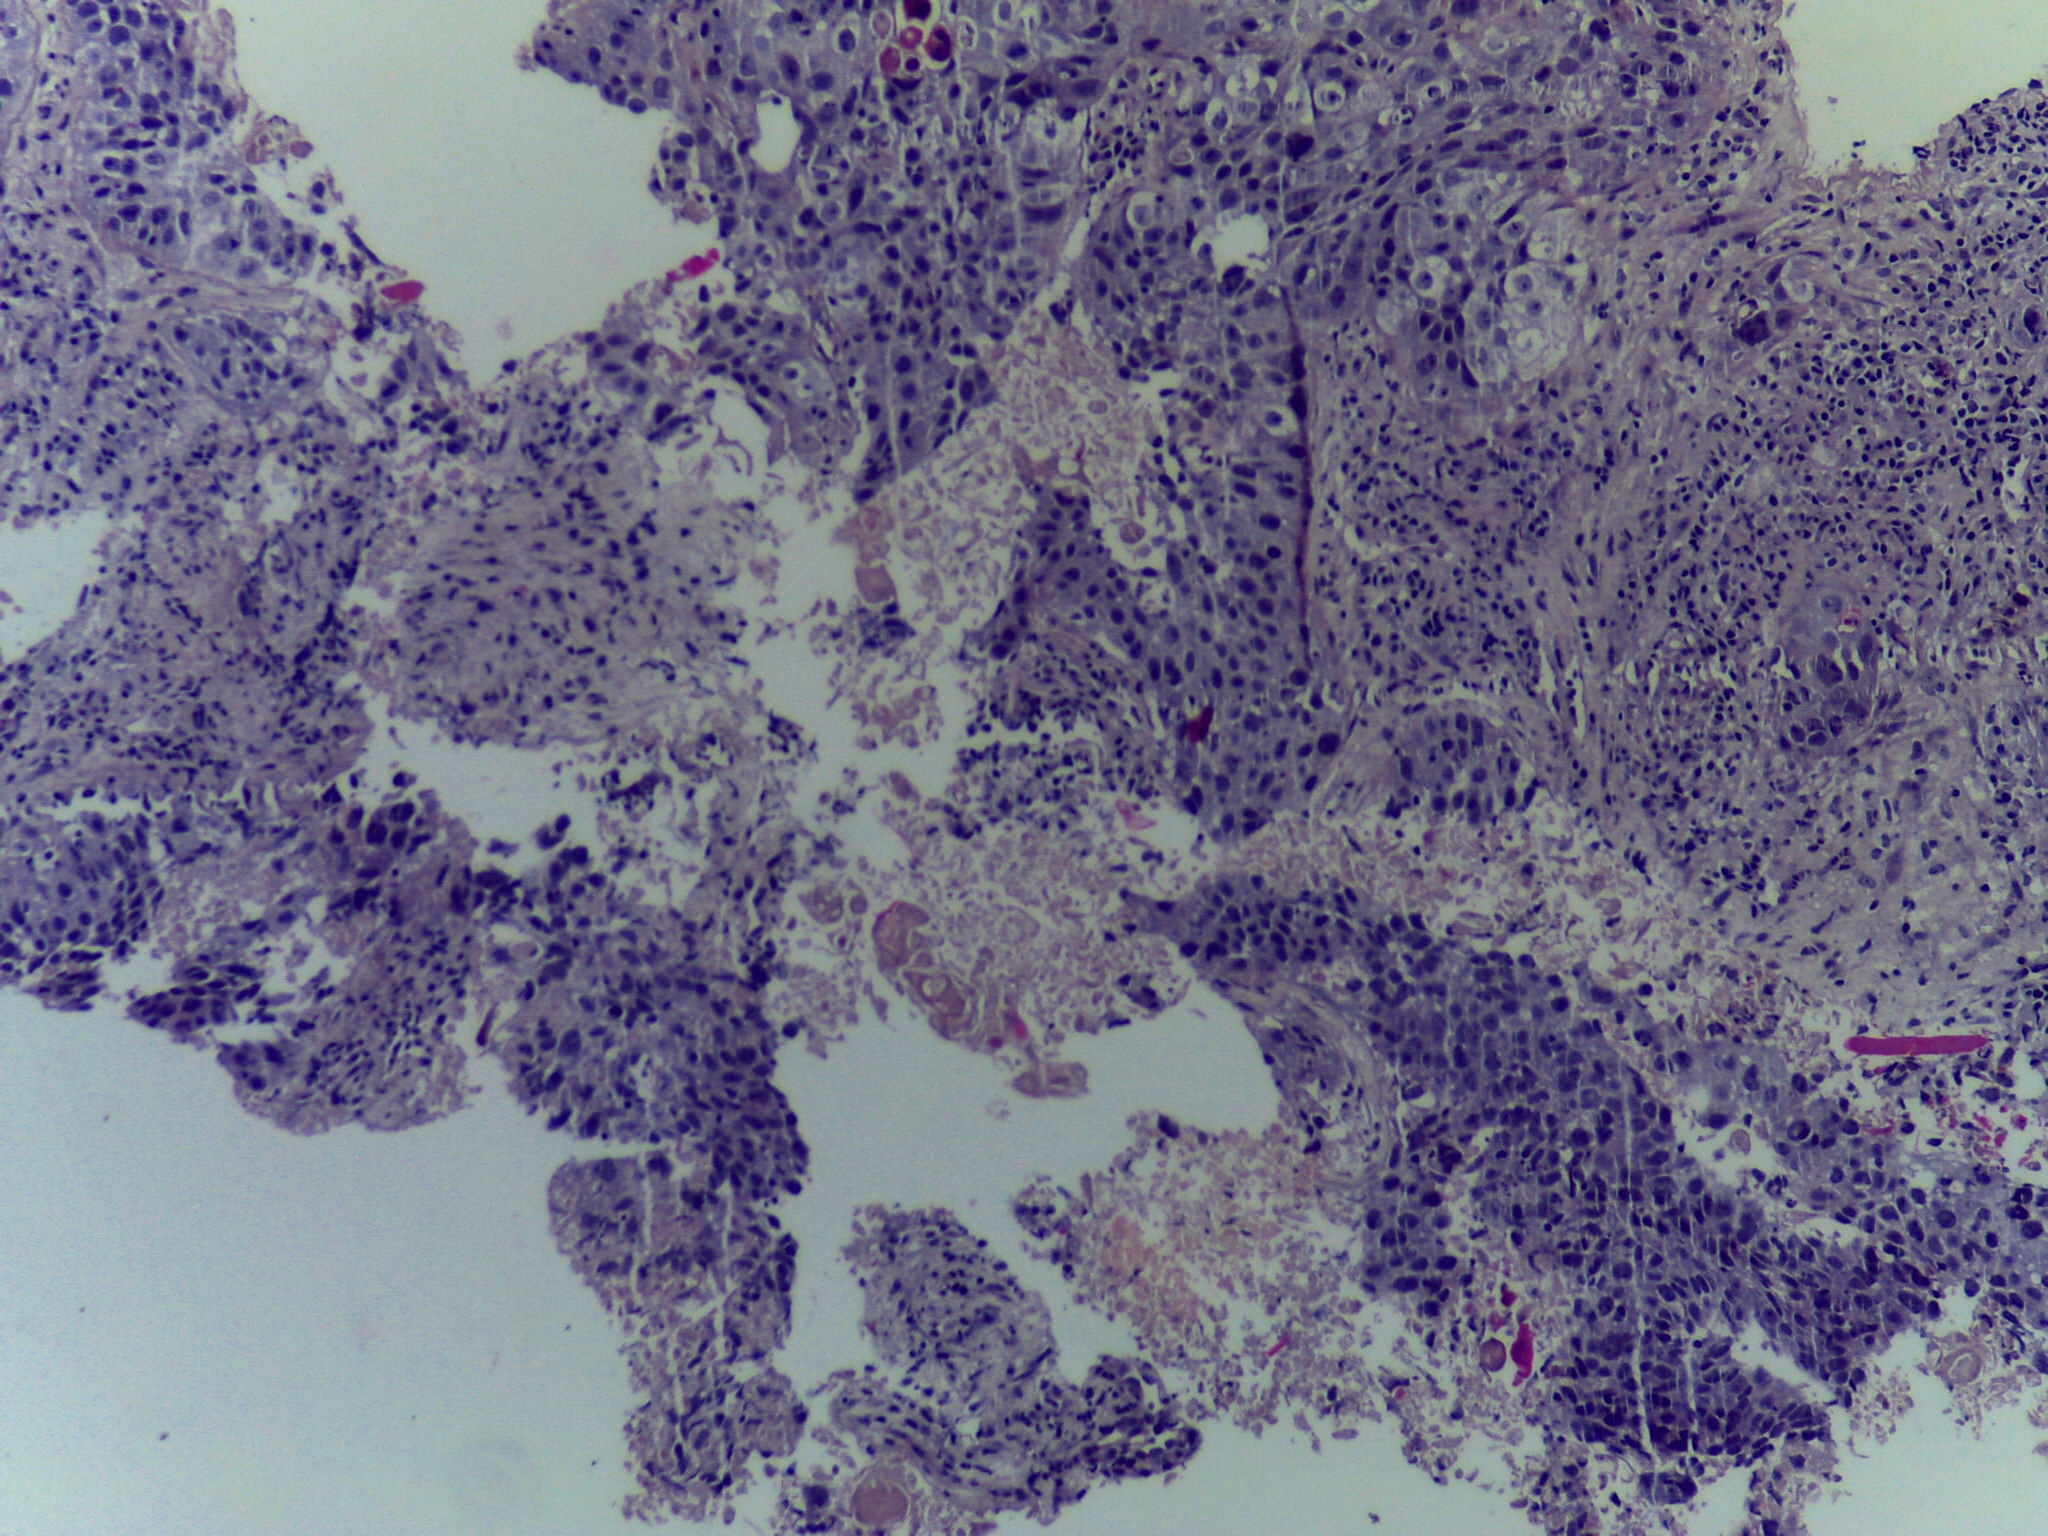
Diagnosis: OSCC